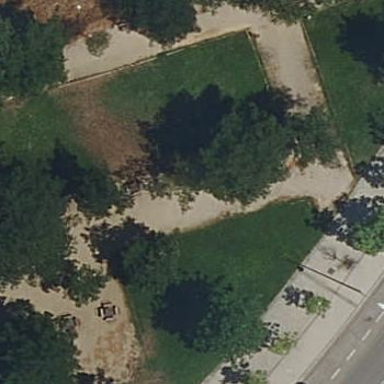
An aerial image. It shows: Park.